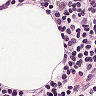
Metastatic tissue present: no